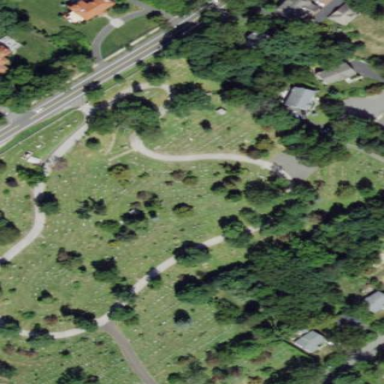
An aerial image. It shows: Cemetery.